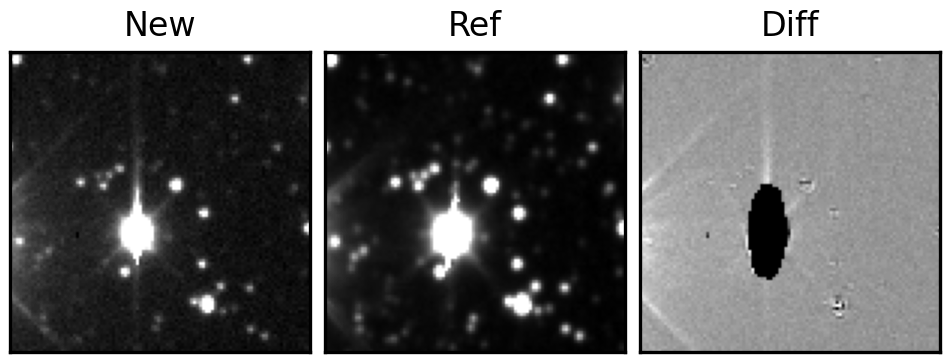
Label: bogus